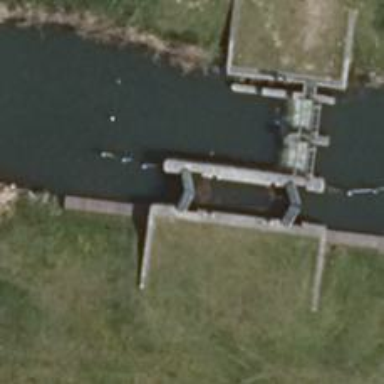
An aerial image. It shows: Lock gate on waterway.